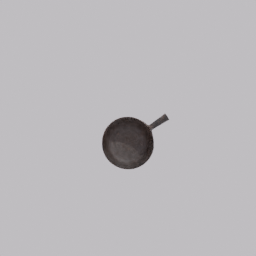
Label: tools